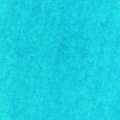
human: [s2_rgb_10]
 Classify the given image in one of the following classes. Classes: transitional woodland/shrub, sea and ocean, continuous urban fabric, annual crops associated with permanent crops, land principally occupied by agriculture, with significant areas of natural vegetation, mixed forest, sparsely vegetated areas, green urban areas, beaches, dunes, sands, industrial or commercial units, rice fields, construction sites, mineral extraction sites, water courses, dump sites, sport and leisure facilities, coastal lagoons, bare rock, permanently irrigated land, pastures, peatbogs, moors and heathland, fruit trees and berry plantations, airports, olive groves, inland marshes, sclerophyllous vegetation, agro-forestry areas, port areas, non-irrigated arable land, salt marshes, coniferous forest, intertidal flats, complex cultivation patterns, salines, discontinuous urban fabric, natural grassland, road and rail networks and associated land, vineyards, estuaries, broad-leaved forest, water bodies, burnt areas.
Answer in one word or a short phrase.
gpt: sea and ocean